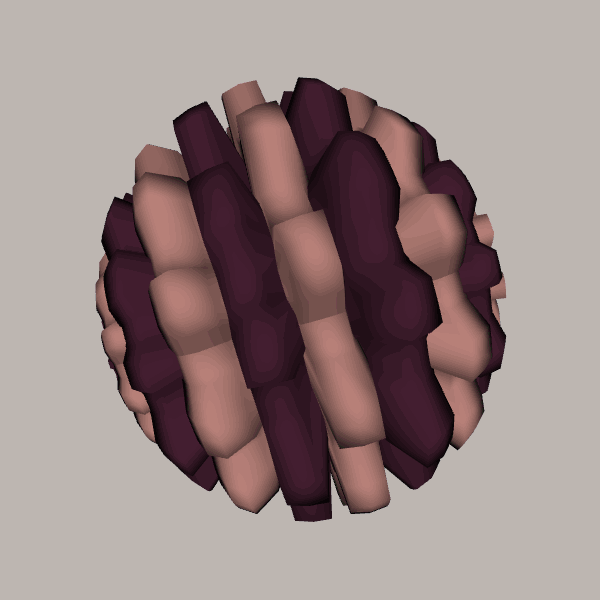
Background: light